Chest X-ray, PA view. Patient: 44 years old, sex M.
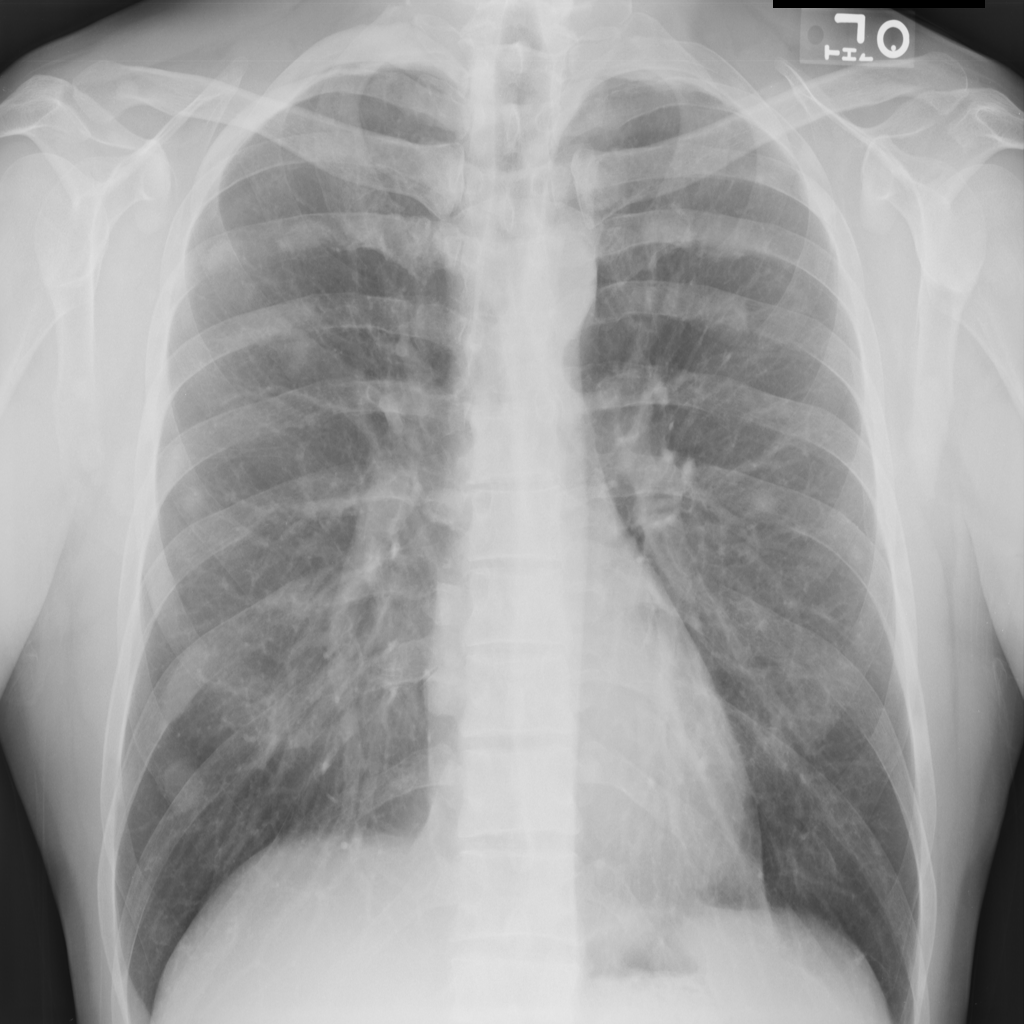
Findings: No Finding